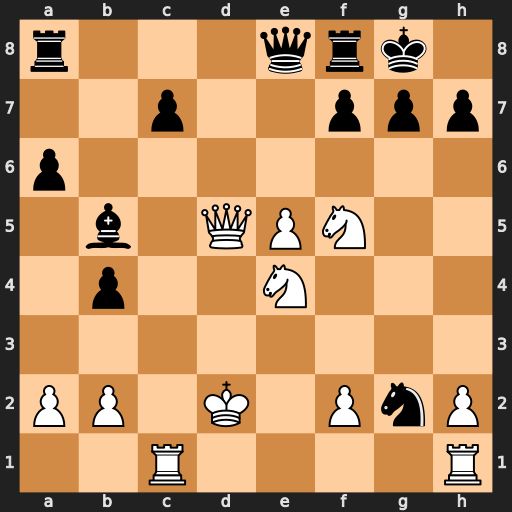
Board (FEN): r3qrk1/2p2ppp/p7/1b1QPN2/1p2N3/8/PP1K1PnP/2R4R
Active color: w
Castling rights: -
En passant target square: -
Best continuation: Nf6+ Kh8 Nxe8